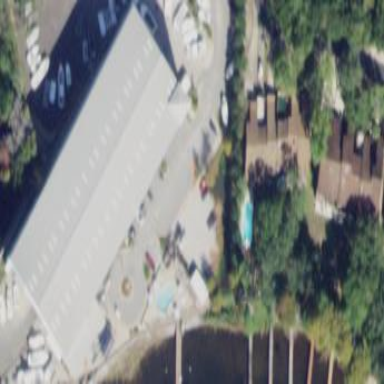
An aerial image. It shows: Marina on leisure land.